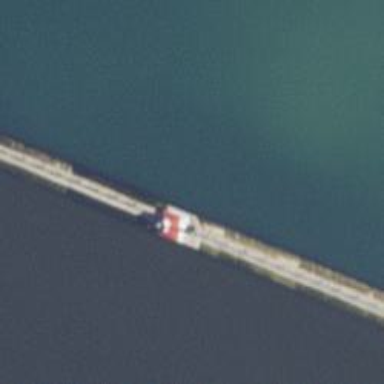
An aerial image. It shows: Footway road on bridge with historic lighthouse and pier.